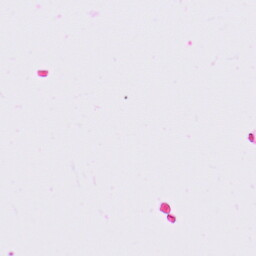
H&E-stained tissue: Lung